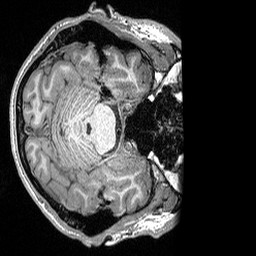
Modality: T1w
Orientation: axial
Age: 22
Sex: male
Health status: healthy
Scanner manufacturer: siemens
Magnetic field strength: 3 T
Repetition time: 2.3 s
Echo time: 0.00298 s